Brain MRI, t1w sequence, axial 2D slice.
Patient: age 35, sex M, weight 95 kg, height 1.95 m
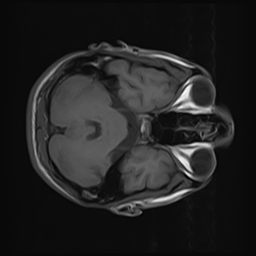